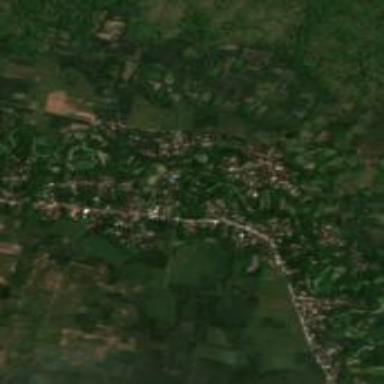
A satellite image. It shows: Village area.